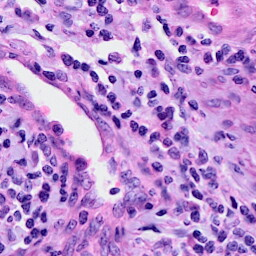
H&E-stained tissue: Cervix